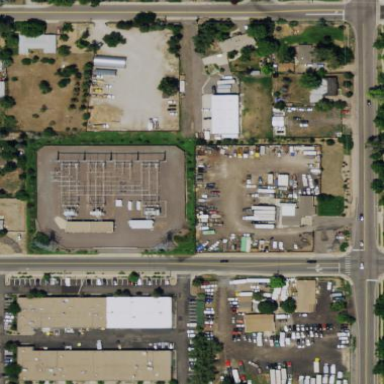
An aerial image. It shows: Outdoor distribution level power substation.